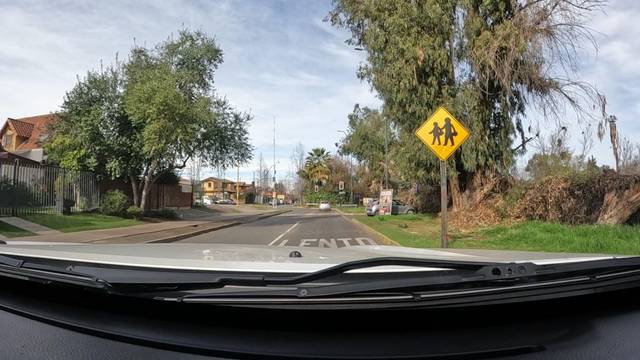
Region: Chile
Coordinates: -33.507, -70.554